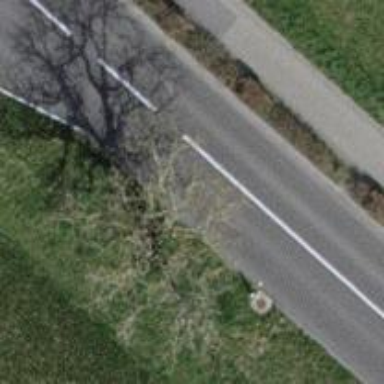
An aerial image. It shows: Asphalt tertiary road without sidewalk.